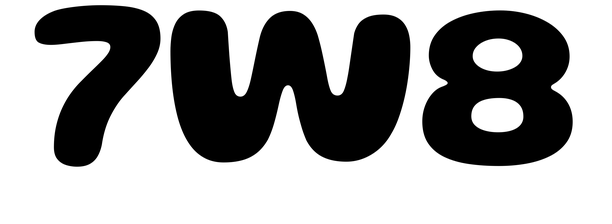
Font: Gluten_Bold